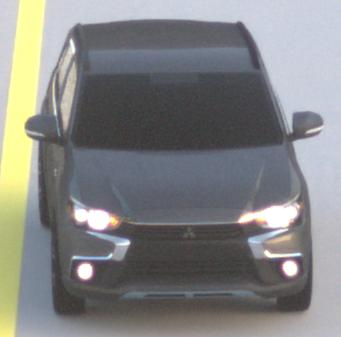
Make: Mitsubishi
Model: Outlander 2.0 Plug-In Hybrid
Detailed model: Outlander (III) Plug-In Hybrid
Model produced from: 2015/10
Model produced until: 2018/08
Doors: 5
Color: gray
Road condition: dry road
Daytime: sunrise or sunset
Contrast: low contrast